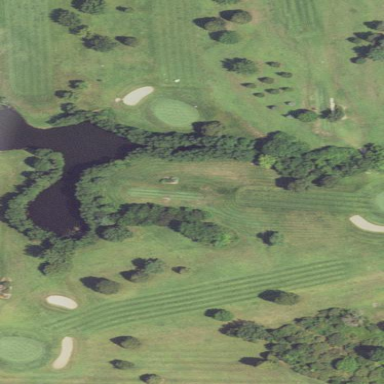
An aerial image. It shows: Water hazard in golf course. The hazard is natural water feature.